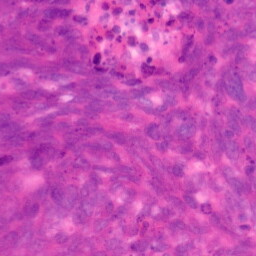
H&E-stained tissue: Colon